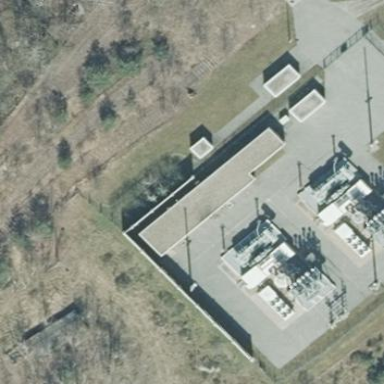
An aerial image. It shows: Switchgear with flat grey roof.